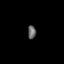
Tissue: lung
Cell type: Fibroblasts
Senescence score: 0.5795
Nuclear area (px): 109
Mean DAPI intensity: 100.248